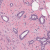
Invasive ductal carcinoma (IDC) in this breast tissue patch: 1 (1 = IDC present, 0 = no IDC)